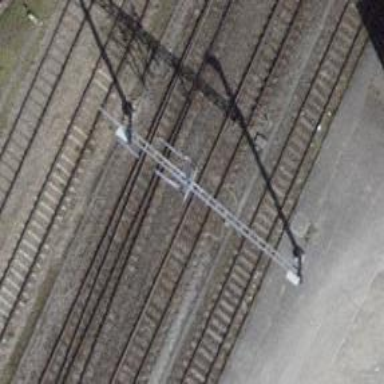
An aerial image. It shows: Railway switch.